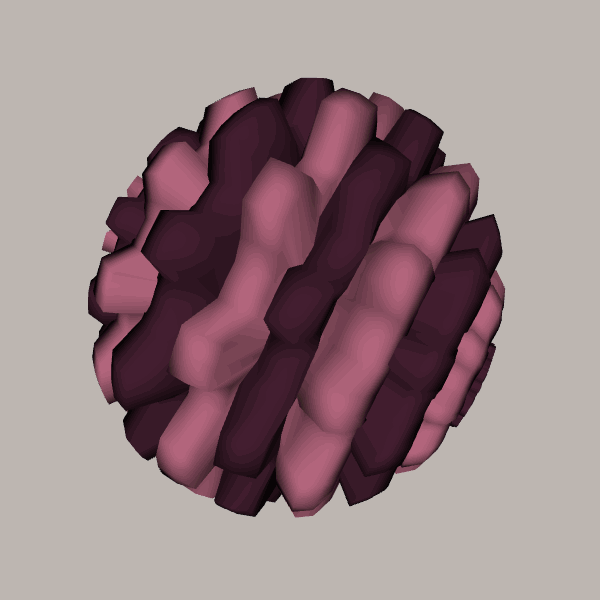
Background: light